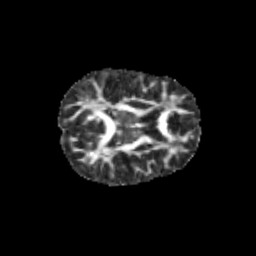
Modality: FA
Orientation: axial
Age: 10
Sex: female
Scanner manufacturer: siemens
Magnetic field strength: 3 T
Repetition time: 3.8 s
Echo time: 0.07 s